Question: Can anyone help in resolving this error? Please check attached screenshot. How can I get those salgrade, employee, courses those tables? I did a lot of online search but couldn't resolve.

'''
C:\>lsnrctl status
LSNRCTL for 32-bit Windows: Version 10.2.0.1.0 - Production on 19-JUL-2018 22:42:15
Copyright (c) 1991, 2005, Oracle. All rights reserved.
Connecting to (DESCRIPTION=(ADDRESS=(PROTOCOL=IPC)(KEY=EXTPROC_FOR_XE)))
STATUS of the LISTENER
------------------------
Alias LISTENER
Version TNSLSNR for 32-bit Windows: Version 10.2.0.1.0 - Production
Start Date 19-JUL-2018 20:58:06
Uptime 0 days 1 hr. 44 min. 9 sec
Trace Level off
Security ON: Local OS Authentication
SNMP OFF
Default Service XE
Listener Parameter File
C:\oraclexepp\oracle\product.2.0\server
etworkdmin\listener.ora
Listener Log File
C:\oraclexepp\oracle\product.2.0\server
etwork\log\listener.log
Listening Endpoints Summary...
(DESCRIPTION=(ADDRESS=(PROTOCOL=ipc)(PIPENAME=\.\pipe\EXTPROC_FOR_XEipc)))
(DESCRIPTION=(ADDRESS=(PROTOCOL=tcp)(HOST=DESKTOP-7MR8EOF)(PORT=1521)))
(DESCRIPTION=(ADDRESS=(PROTOCOL=tcp)(HOST=127.0.0.1)(PORT=8080))(Presentation=HTTP)(Session=RAW))
Services Summary...
Service "CLRExtProc" has 1 instance(s).
Instance "CLRExtProc", status UNKNOWN, has 1 handler(s) for this service...
Service "PLSExtProc" has 1 instance(s).
Instance "PLSExtProc", status UNKNOWN, has 1 handler(s) for this service...
Service "XEXDB" has 1 instance(s).
Instance "xe", status READY, has 1 handler(s) for this service...
Service "XE_XPT" has 1 instance(s).
Instance "xe", status READY, has 1 handler(s) for this service...
Service "xe" has 1 instance(s).
Instance "xe", status READY, has 1 handler(s) for this service...
The command completed successfully
'''
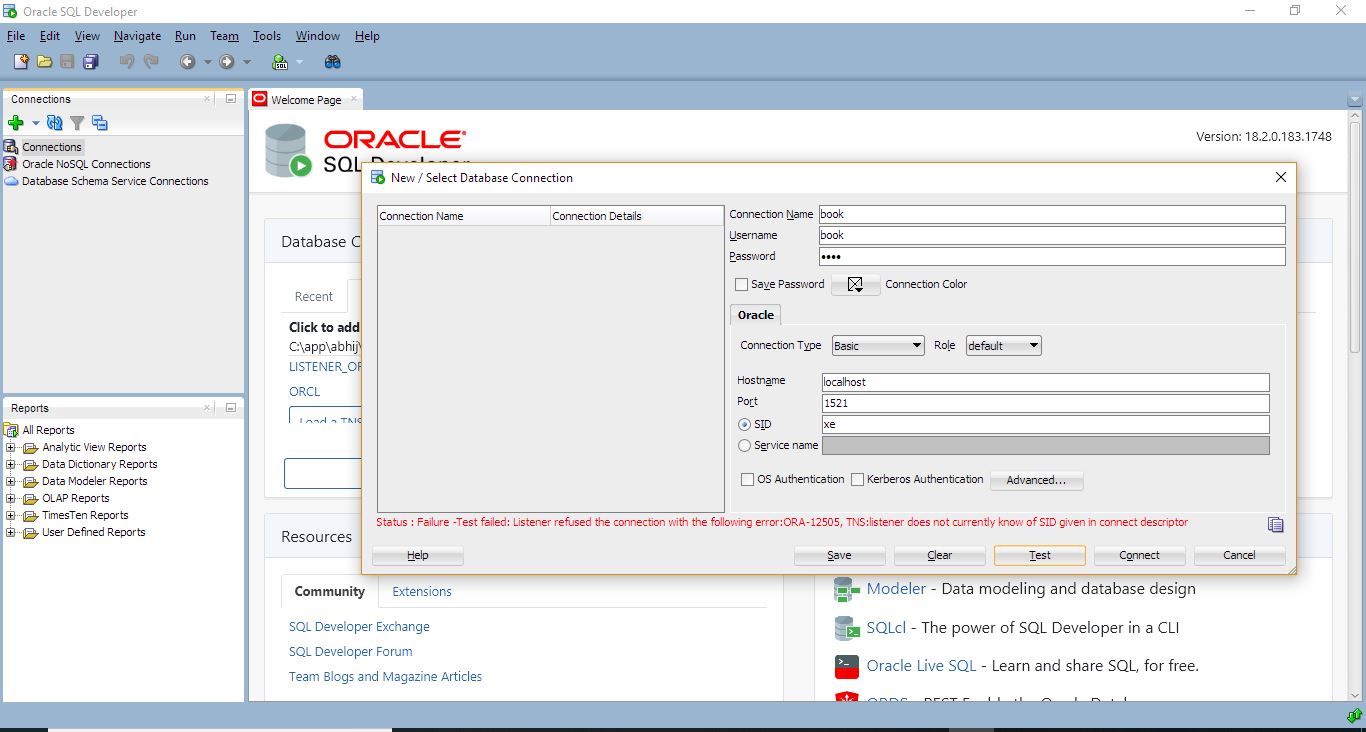
Answer: It appears you have two listeners running on your PC. That is confusing and a bit unusual, so you might want to check your configuration files, run 'netca' to see what that thinks is happening. You might have two Oracle installations (not sure if that's possible with XE) or a misconfigured service or startup script. Or you might actually need both for some reason. (Be careful changing things though...)
One is listening on localhost (127.0.0.1) port 1521 but doesn't have an XE or ORCL database/service registered against it. It may or may not have another DB/service registered. You were trying to connect to your database via that listener, but as it wasn't registered, it correctly gave you the "listener does not currently know of service requested" error message.
The other is listening on your PC's network address, which is whatever your host name 'DESKTOP-7MR8EOF', also on port 1521. Your XE database has registered against that listener, which is the default behaviour - to use the server name to find the listener to register with.
If you run 'netstat -an | find "1521"' from a command prompt you will see two entries listening on port 1521, one for 127.0.0.1 and one for whatever IP 'DESKTOP-7MR8EOF' currently resolves to (which might change on reboot if you're using DHCP).
As already discovered in comments, you just need to change your connection setting in SQL Developer to also use your PC name instead of 127.0.0.1. You will then hit the correct listener.
---
If you are connecting as 'HR' you should already have sample tables available. If that user doesn't exist and you're connecting as a different user ("the username and password I set when I installed Oracle XE 10g" suggests you might be connecting as 'SYS', which isn't something you should do regularly) then <URL> for adding the sample schemas. You may also have the 'SCOTT' schema available already.